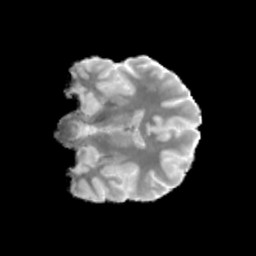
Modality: MD
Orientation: coronal
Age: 26
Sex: male
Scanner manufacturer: siemens
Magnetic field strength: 3 T
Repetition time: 3.23 s
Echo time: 0.0892 s